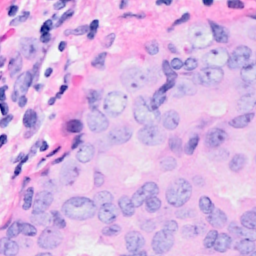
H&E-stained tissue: Breast